Field crop: maize
Growth stage: 2
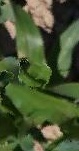
Species: maize